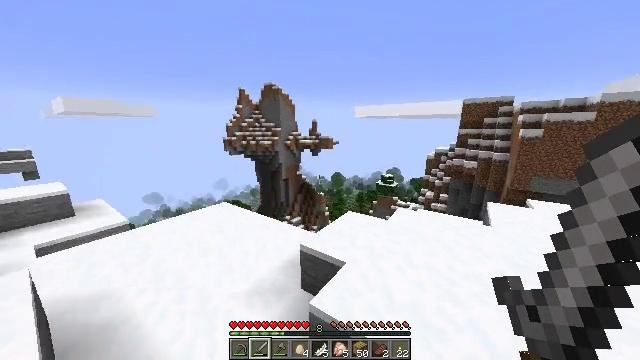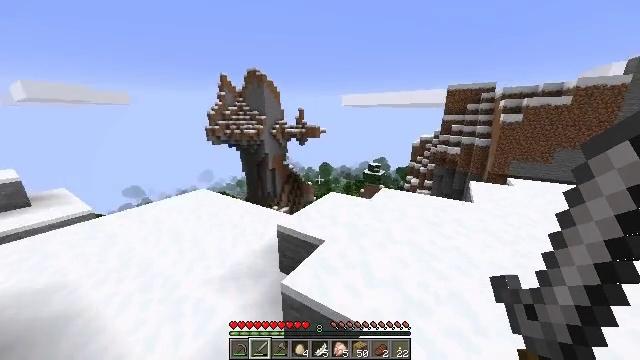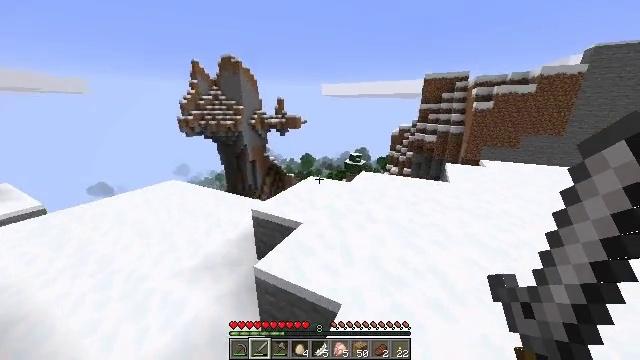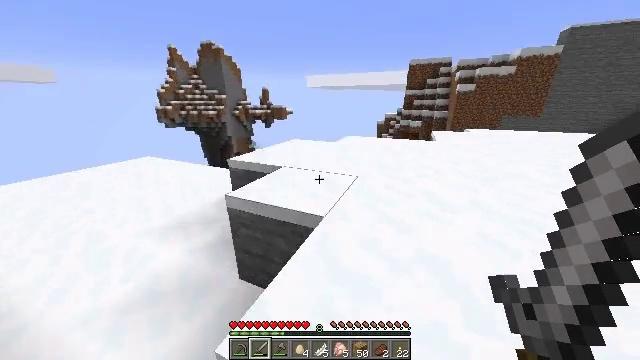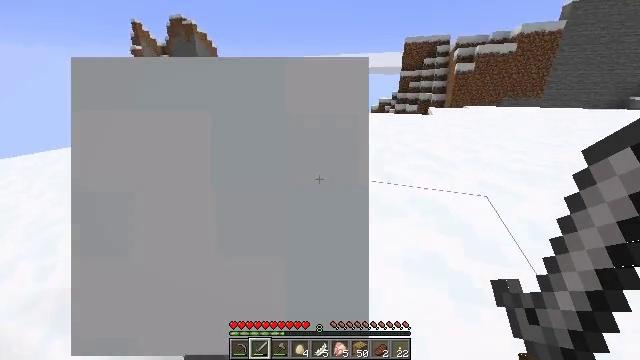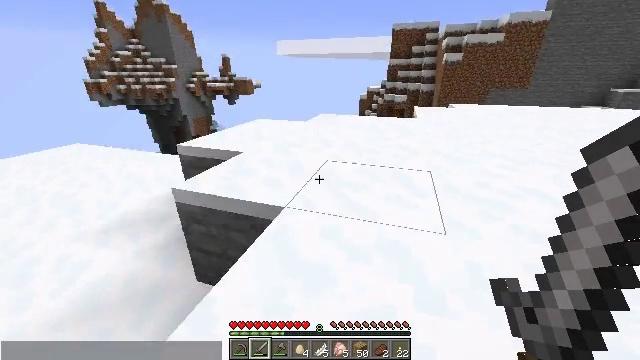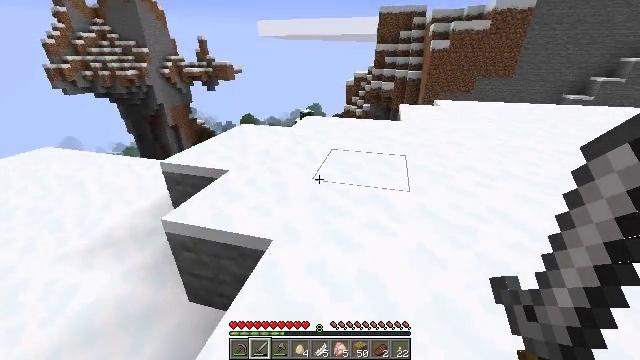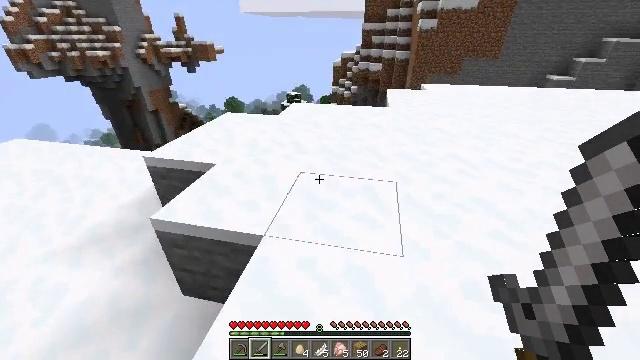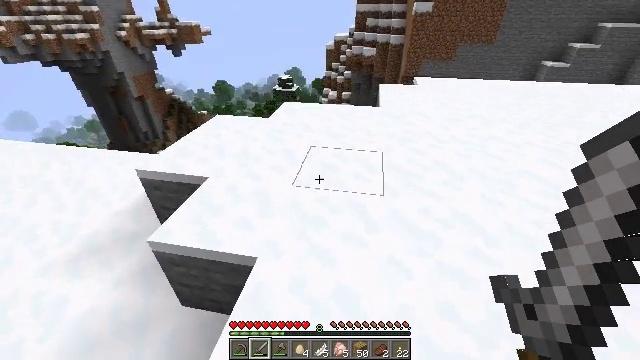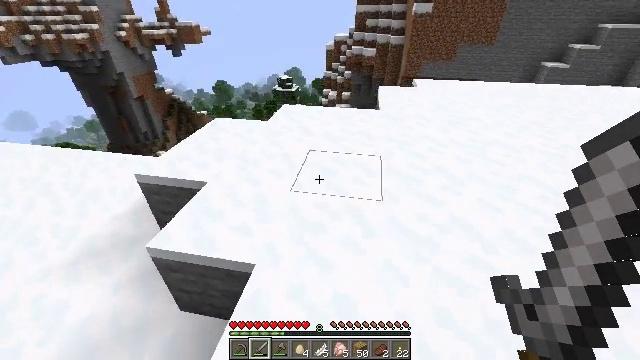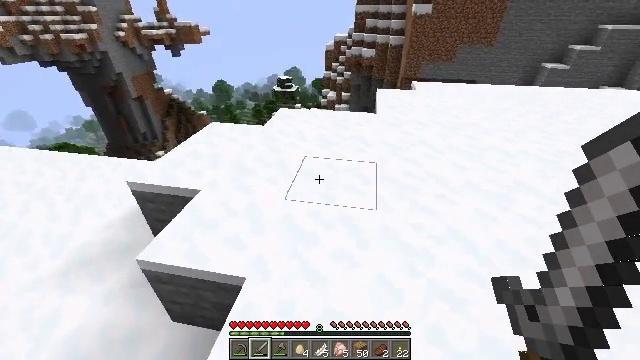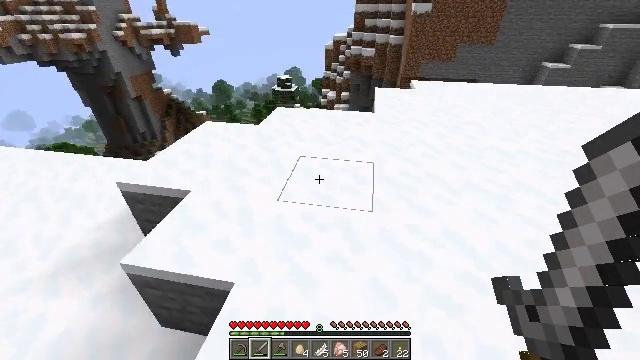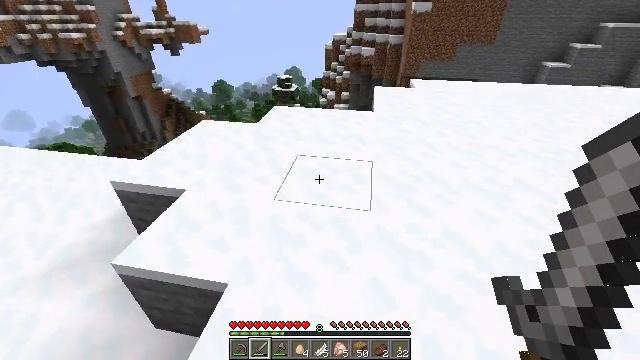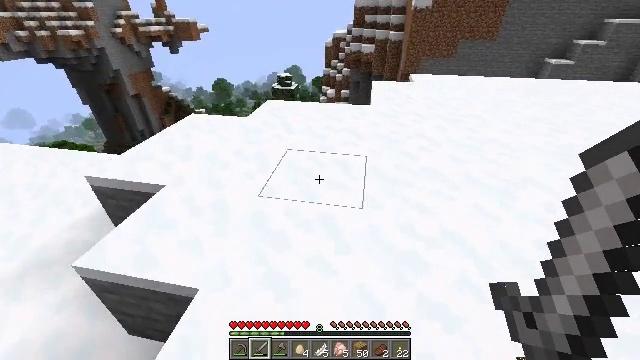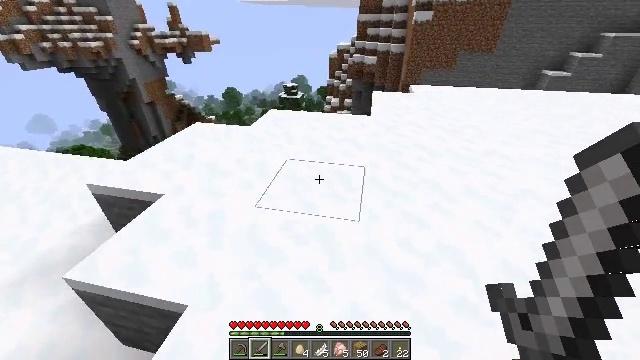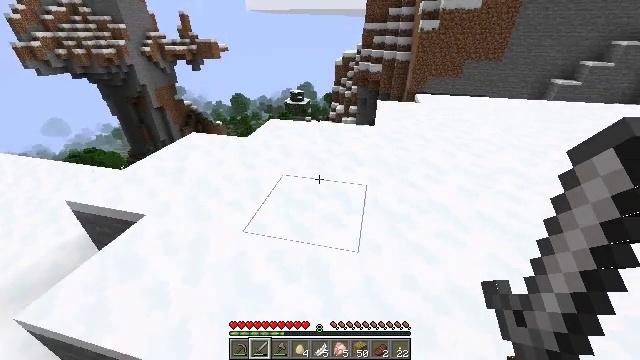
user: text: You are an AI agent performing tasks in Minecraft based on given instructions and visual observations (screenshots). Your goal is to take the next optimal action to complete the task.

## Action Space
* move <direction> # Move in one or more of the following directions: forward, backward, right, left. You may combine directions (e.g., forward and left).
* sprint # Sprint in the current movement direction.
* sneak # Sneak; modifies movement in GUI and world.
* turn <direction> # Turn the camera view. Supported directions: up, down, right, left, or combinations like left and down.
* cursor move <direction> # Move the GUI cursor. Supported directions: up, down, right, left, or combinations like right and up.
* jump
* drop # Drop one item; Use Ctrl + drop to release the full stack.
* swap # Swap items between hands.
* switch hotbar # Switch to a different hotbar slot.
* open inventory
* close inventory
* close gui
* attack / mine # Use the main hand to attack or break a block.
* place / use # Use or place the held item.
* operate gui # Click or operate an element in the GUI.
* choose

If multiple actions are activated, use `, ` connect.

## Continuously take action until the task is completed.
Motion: motion action
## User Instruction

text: Combat the chicken.
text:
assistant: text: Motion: move forward and move right, sprint, turn right and down, jump
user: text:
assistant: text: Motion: move forward and move right, sprint, turn right and down, jump
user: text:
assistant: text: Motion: move forward and move right, sprint, turn right and down, jump
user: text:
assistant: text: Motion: move forward and move right, sprint, turn right and down, jump
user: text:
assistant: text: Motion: move forward and move right, sprint, turn right and down, jump
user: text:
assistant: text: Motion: move forward and move right, sprint, turn right and down, jump
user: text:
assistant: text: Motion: move forward and move right, sprint, turn right and down, jump
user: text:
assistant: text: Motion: move forward and move right, sprint, turn right and down, jump
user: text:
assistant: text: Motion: move forward and move right, jump
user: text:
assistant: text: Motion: move forward and move right, jump
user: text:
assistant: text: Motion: move forward and move right
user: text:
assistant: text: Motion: move forward and move right
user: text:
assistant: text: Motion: move forward
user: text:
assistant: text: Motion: move forward, turn left and up
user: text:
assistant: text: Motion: move forward, turn left and up
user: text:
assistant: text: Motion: move forward, turn left and up
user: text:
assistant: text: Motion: move forward, turn left
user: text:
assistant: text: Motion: move forward, turn left
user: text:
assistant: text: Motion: move forward, turn left
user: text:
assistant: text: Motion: move forward, turn left
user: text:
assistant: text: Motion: move forward, turn left
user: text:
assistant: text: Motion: move forward
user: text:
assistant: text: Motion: move forward, turn left
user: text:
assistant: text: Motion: move forward, turn left
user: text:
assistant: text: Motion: move forward
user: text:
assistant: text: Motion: move forward
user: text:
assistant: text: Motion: move forward
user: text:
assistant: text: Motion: move forward, turn down
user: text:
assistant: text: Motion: move forward, sneak
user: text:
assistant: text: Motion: move forward, sneak